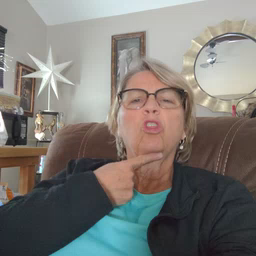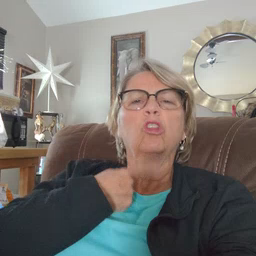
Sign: thirsty